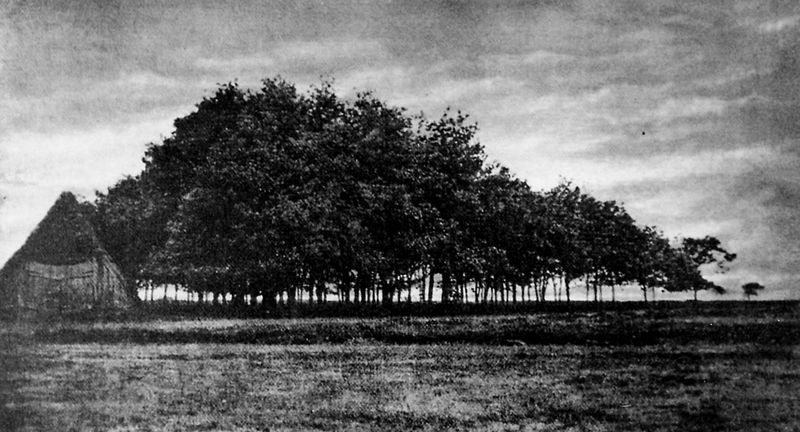
Titel: Abend-Silhouette, Hamburg
Künstler: Bernhard Troch
Schlagwörter: himmel, wolken, bäume, schwarz, weiss, haus, wiese, feld, düster, fotografie, trees, black and white, landskape